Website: bh-photo
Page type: receipt
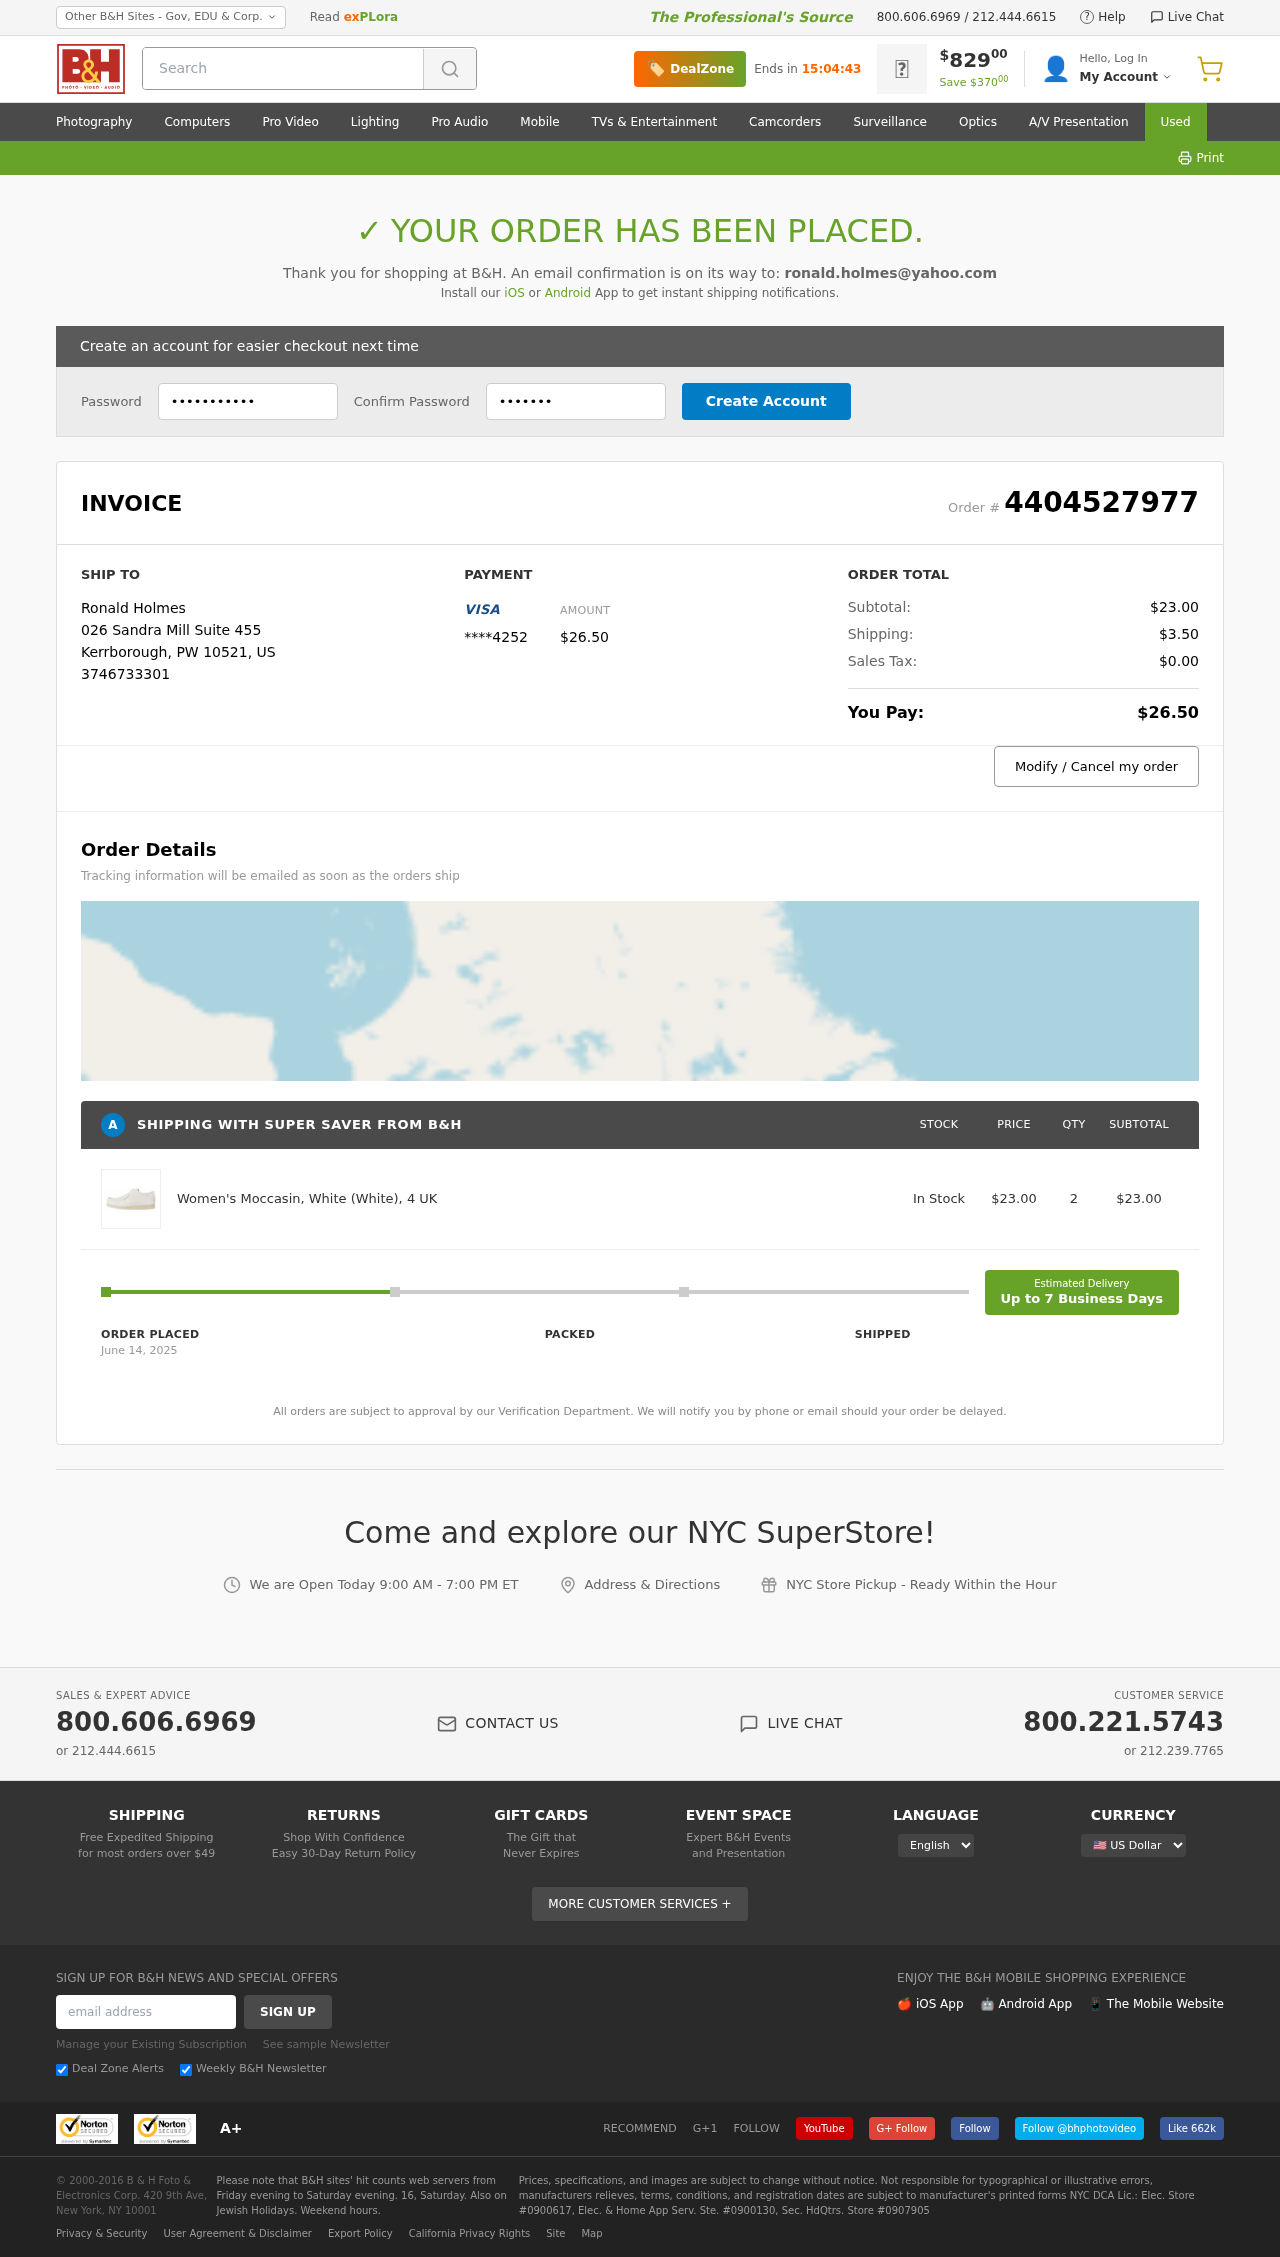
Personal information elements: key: PII_CARD_LAST4
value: ****4252
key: PII_CITY
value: Kerrborough
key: PII_COUNTRY_CODE
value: US
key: PII_EMAIL
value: ronald.holmes@yahoo.com
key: PII_FULLNAME
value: Ronald Holmes
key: PII_PHONE
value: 3746733301
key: PII_POSTCODE
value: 10521
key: PII_STATE_ABBR
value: PW
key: PII_STREET
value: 026 Sandra Mill Suite 455
Product elements: key: PRODUCT1_NAME
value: Women's Moccasin, White (White), 4 UK
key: PRODUCT1_PRICE
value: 23
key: PRODUCT1_QUANTITY
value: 2
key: PRODUCT1_SUBTOTAL
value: $23.00
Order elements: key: ORDER_ID
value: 4404527977
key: ORDER_TOTAL
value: $26.50
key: ORDER_SUBTOTAL
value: $23.00
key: ORDER_SHIPPING_COST
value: $3.50
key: ORDER_TAX
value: $0.00
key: ORDER_DATE
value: June 14, 2025
Search elements: key: HEADER_SEARCH
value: Search